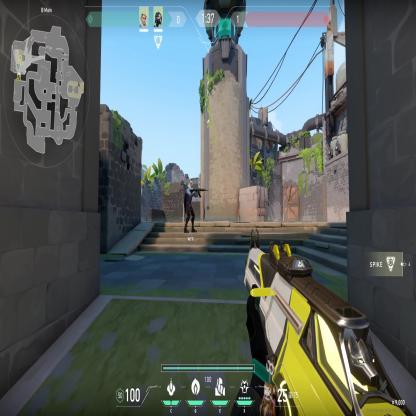
Label: teammate